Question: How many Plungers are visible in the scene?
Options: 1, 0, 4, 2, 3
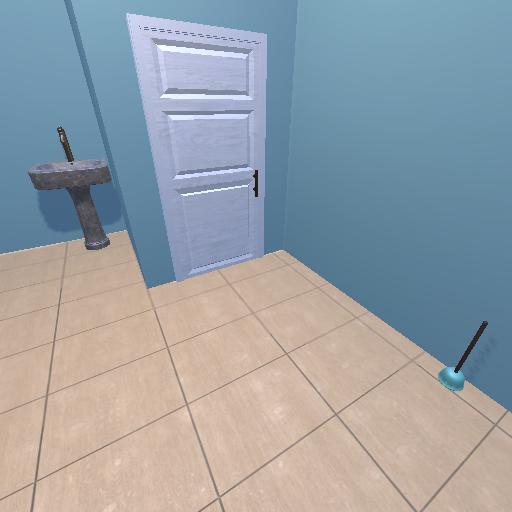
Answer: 1